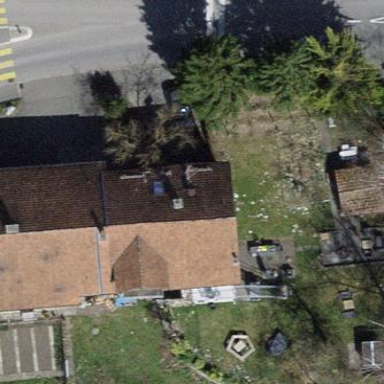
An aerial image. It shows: Building with tiled roof.